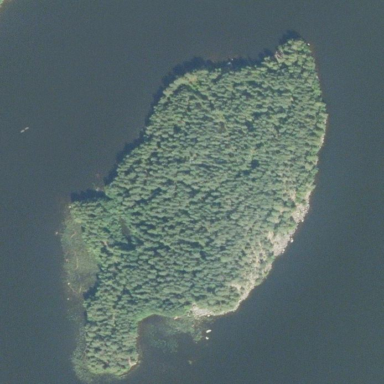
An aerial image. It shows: Island.